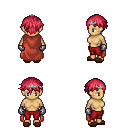
a pixel art fantasy rpg character, female body template, human, tanned skin, maroon cape, red pants, ruby red short bangs hairstyle, silver tiara, metal gloves, brown slippers, four views (front, back, left, right), 2x2 character sprite sheet, small pixel art, hard edges, no anti-aliasing